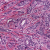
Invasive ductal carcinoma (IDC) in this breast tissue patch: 1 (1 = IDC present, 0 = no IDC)